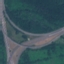
Label: Highway